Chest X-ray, AP view. Patient: 53 years old, sex F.
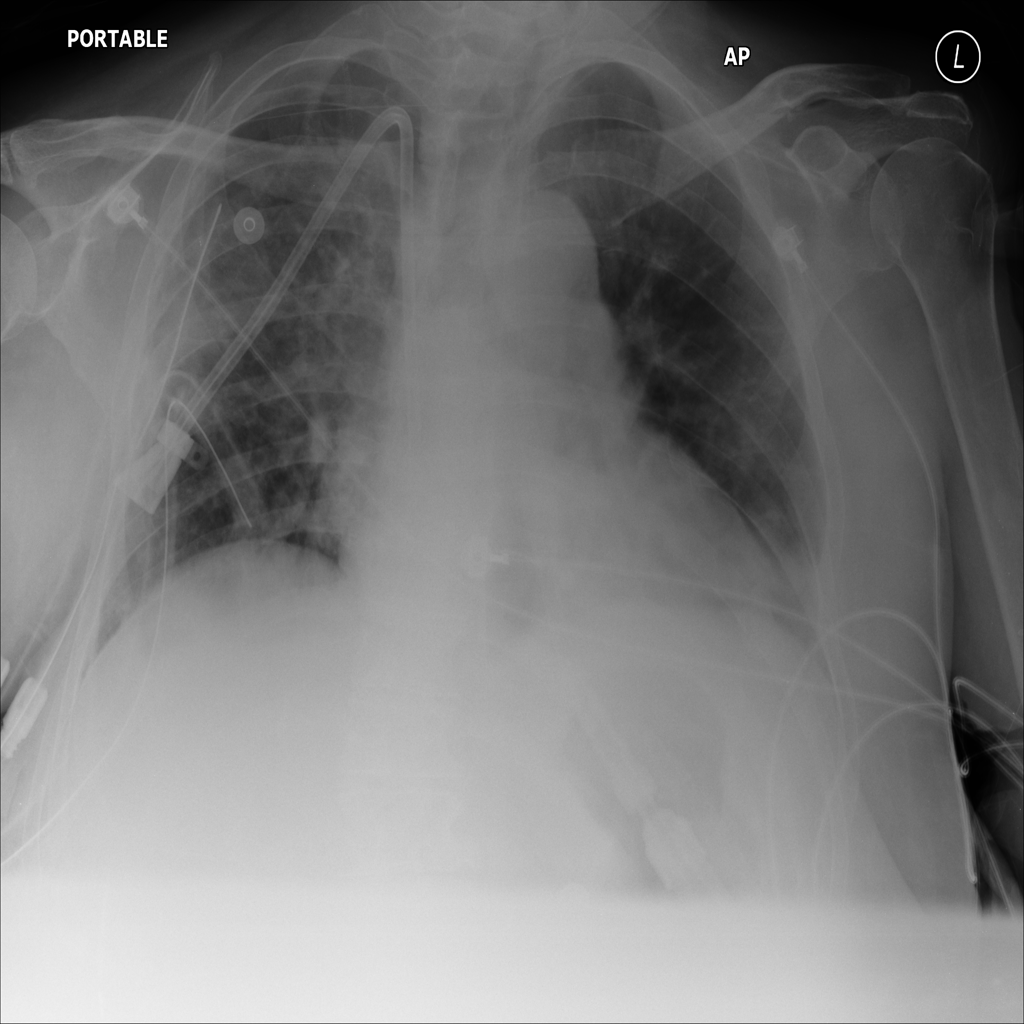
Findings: No Finding